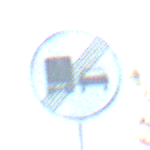
Verkehrszeichen: EndeUeberholverbotKraftfahrzeuge
Umgebung: Outdoor, Nature
Tageszeit: MorningAfternoon
Wetter: Clear
Licht: Natural
Jahreszeit: Autumn
Kontrast: HighContrast